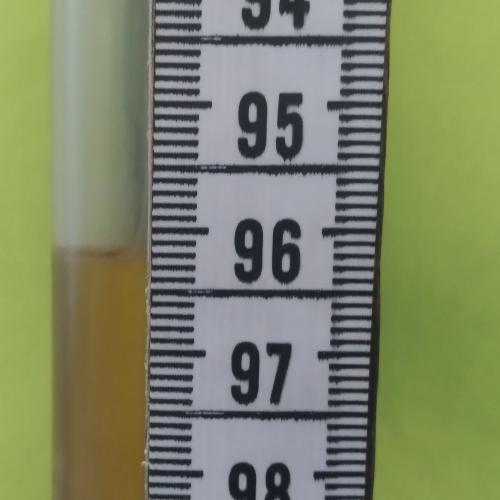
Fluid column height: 96.2 cm